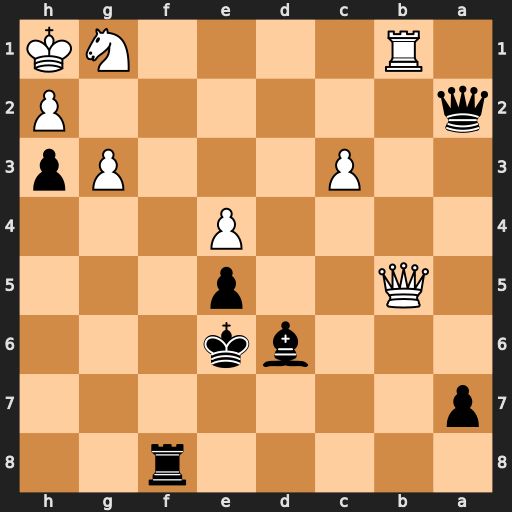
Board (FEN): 5r2/p7/3bk3/1Q2p3/4P3/2P3Pp/q6P/1R4NK
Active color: b
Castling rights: -
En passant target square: -
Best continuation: Qg2#